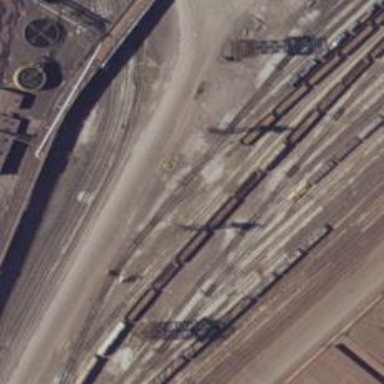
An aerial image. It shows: Rail spur service.